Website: bh-photo
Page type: account-selection
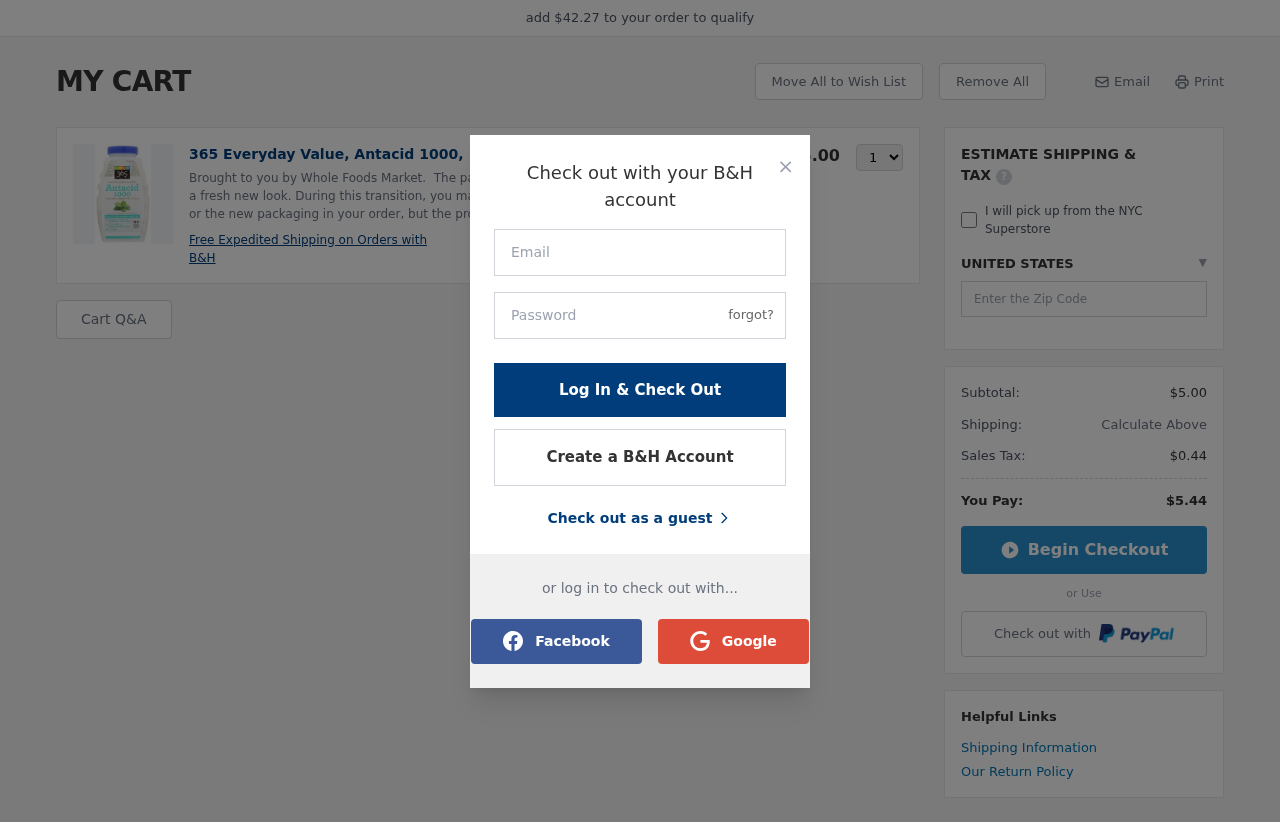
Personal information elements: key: PII_COUNTRY
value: UNITED STATES
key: PII_LOGIN_USERNAME
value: wwalton490
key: PII_POSTCODE
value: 98751
Product elements: key: PRODUCT1_DESC
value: Brought to you by Whole Foods Market.  The packaging for this product has a fresh new look. During this transition, you may get the original packaging or the new packaging in your order, but the produ
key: PRODUCT1_NAME
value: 365 Everyday Value, Antacid 1000, 160 ct
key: PRODUCT1_PRICE
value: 5
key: PRODUCT1_QUANTITY
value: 1
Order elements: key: ORDER_SUBTOTAL
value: $5.00
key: ORDER_TAX
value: $0.44
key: ORDER_TOTAL
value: $5.44
Other elements: key: AMOUNT_TO_QUALIFY
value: $42.27